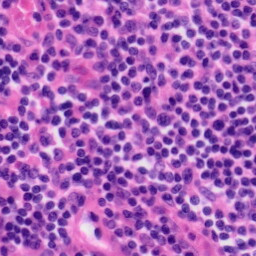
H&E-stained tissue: Tonsil